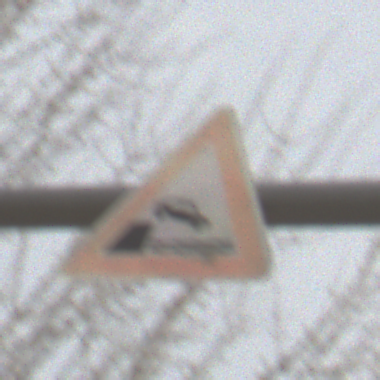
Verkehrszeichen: Ufer
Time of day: MorningAfternoon
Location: Outdoor (Nature)
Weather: PartlyCloudy
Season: Winter
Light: Natural